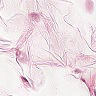
Metastatic tissue present: no